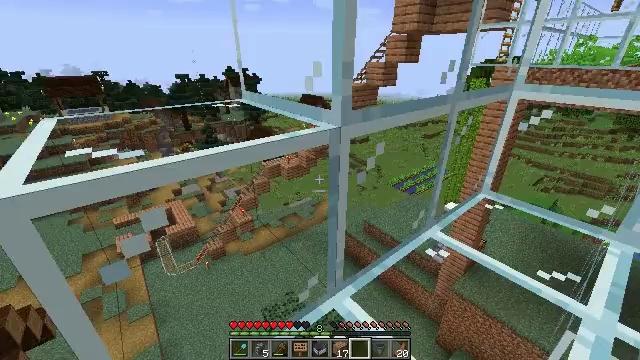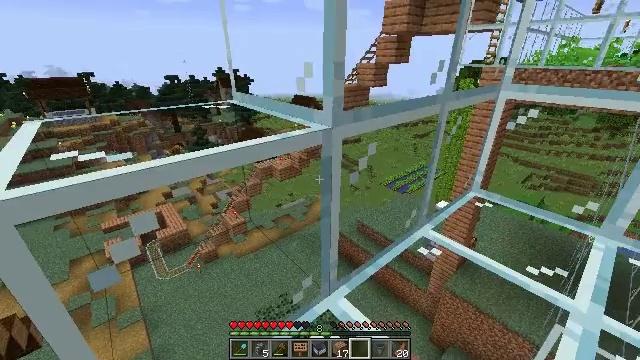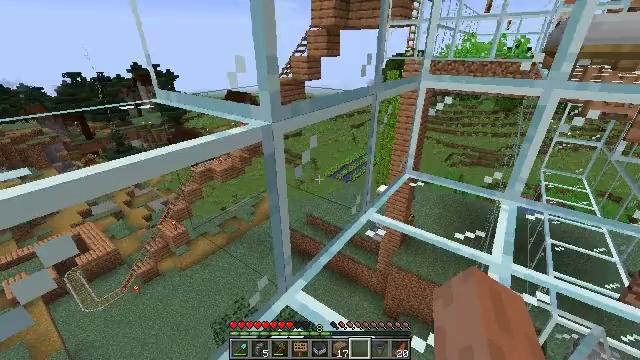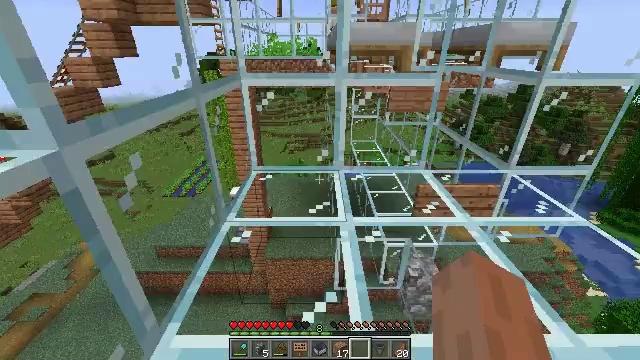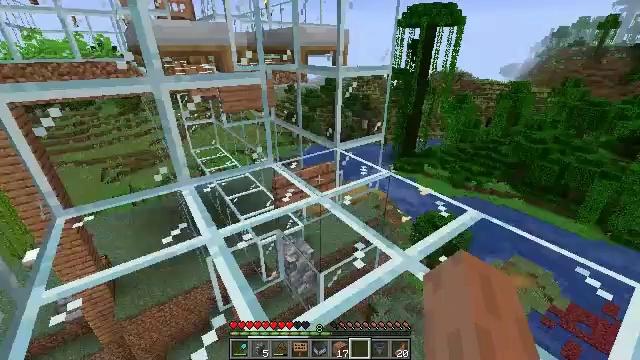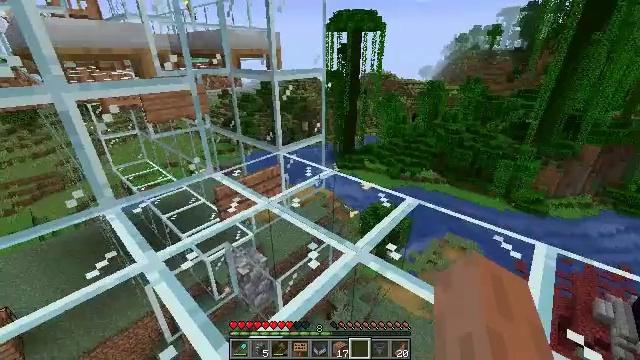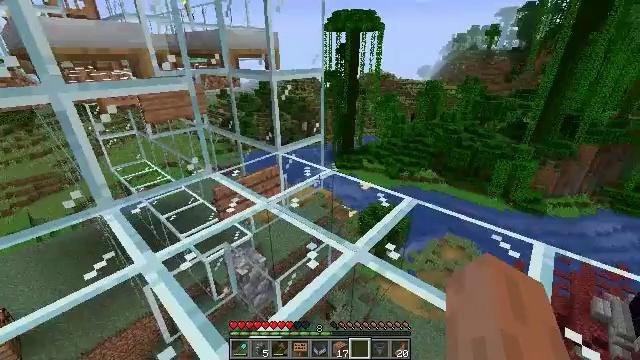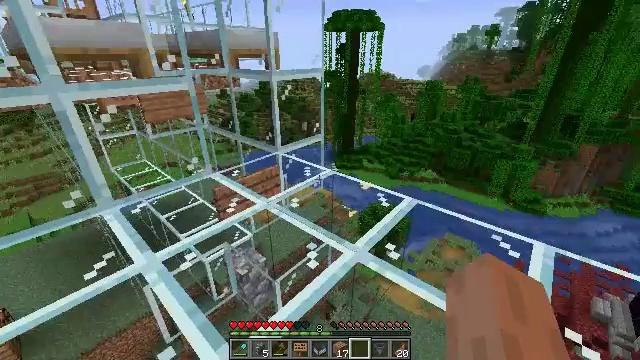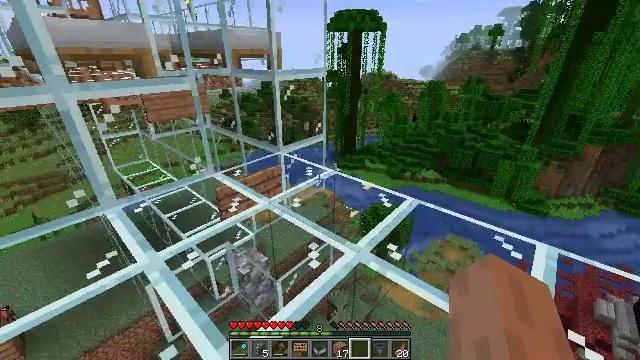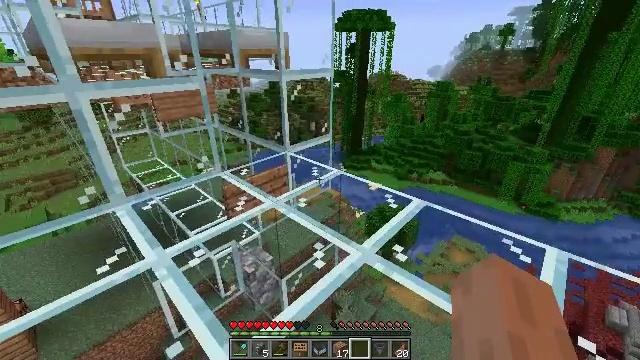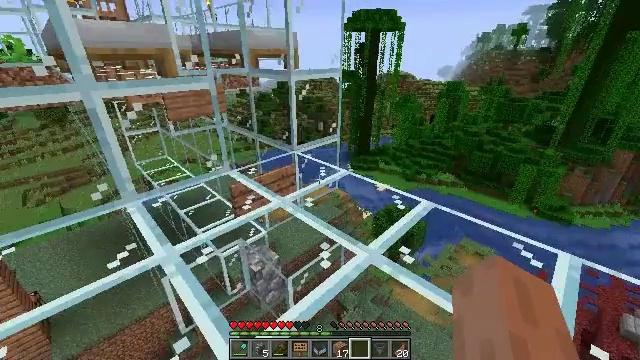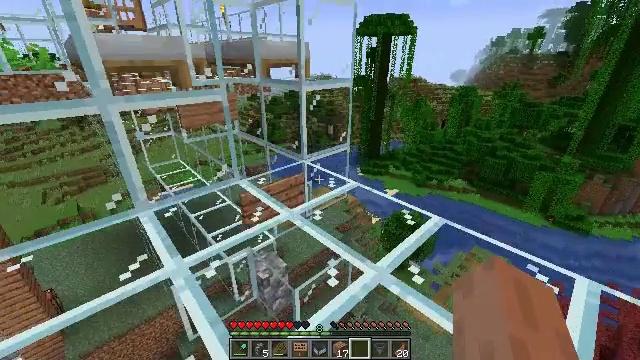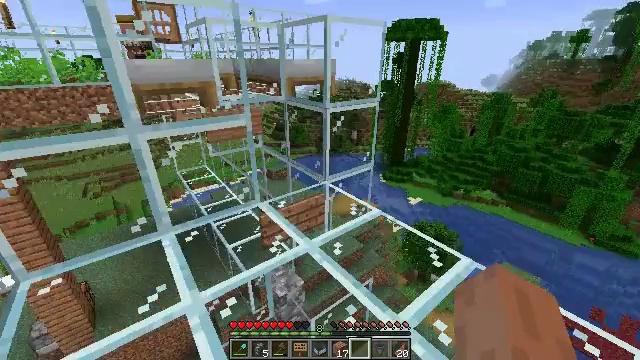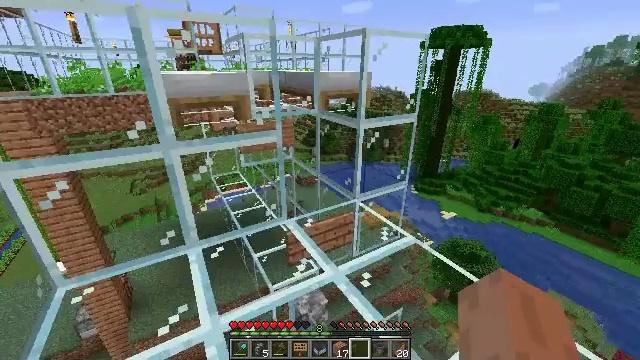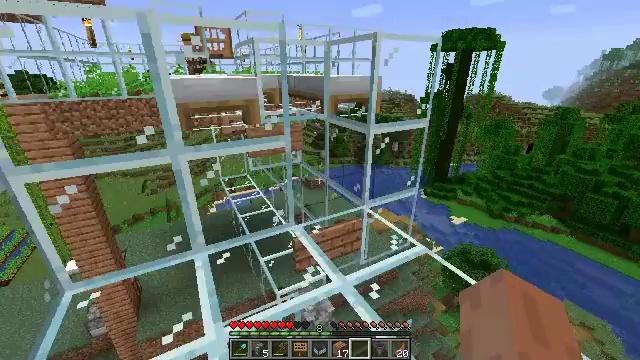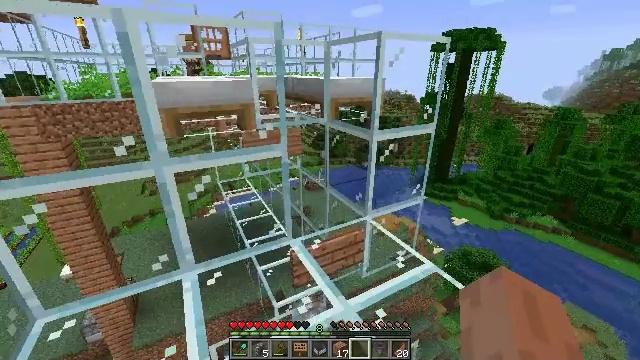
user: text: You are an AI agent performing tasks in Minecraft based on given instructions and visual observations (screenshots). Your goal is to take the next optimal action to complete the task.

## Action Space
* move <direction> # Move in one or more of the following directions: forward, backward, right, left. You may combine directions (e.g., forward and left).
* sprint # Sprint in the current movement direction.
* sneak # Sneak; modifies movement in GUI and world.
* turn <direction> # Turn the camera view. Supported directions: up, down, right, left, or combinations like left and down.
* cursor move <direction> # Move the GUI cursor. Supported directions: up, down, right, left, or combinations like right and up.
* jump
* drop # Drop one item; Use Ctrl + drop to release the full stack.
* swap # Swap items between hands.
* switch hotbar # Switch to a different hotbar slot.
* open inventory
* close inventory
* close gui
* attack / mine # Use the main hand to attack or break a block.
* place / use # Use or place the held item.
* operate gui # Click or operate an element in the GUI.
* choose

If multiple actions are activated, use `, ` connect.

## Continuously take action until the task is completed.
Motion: motion action
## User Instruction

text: Retrieve jungle planks by mining.
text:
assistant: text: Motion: sneak, turn right
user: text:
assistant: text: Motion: sneak, turn right and down
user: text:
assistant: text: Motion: sneak, turn right
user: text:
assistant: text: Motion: sneak, turn right
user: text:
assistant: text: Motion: sneak, turn right
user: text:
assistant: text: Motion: sneak
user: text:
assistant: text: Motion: sneak
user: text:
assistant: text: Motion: sneak
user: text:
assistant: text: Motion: sneak, turn left
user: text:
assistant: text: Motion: turn left
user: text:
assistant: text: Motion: move forward, turn left
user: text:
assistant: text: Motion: move forward, turn left
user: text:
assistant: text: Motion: move forward, turn left and up
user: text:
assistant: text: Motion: move forward, turn left
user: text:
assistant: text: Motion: no_op
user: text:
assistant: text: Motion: no_op
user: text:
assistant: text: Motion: no_op
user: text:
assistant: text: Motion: no_op
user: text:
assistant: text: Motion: no_op
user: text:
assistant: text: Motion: no_op
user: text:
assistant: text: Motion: no_op
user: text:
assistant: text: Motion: no_op
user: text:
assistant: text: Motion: no_op
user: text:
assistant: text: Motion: no_op
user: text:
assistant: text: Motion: no_op
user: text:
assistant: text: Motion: no_op
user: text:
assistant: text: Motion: turn right
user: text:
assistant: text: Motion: turn right
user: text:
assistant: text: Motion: move forward, turn right and down
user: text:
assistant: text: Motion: move forward, turn right